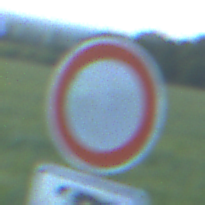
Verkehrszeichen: VerbotFahrzeugeAllerArt
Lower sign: MehrspurigeFahrzeugeFrei10
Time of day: SunriseSunset
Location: Outdoor (Nature)
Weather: PartlyCloudy
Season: NotSpecified
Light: Natural